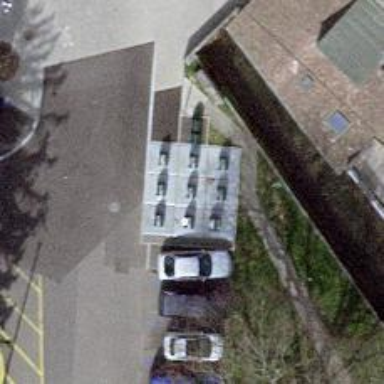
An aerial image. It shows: Recycling container for recycling.